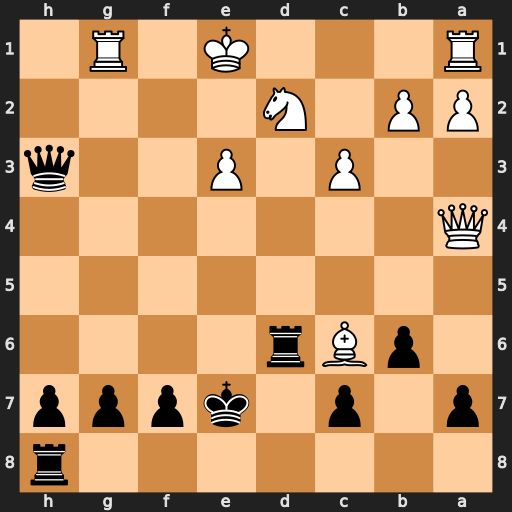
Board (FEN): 7r/p1p1kppp/1pBr4/8/Q7/2P1P2q/PP1N4/R3K1R1
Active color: b
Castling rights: Q
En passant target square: -
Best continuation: Qxe3+ Kf1 Qd3+